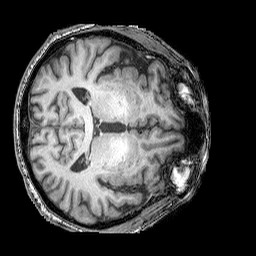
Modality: T1w
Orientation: axial
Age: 62
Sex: male
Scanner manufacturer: siemens
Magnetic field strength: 3 T
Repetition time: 2.25 s
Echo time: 0.00411 s